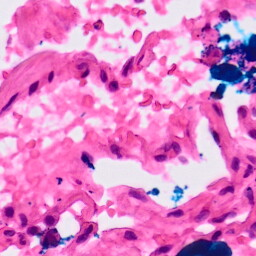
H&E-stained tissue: Lung